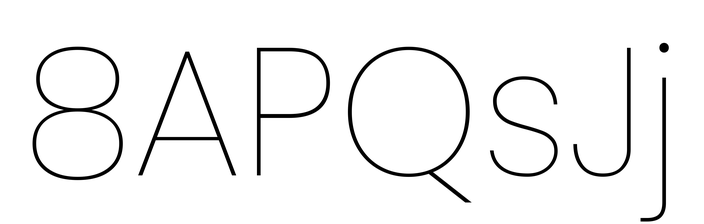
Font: Poppins-Thin